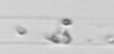
Label: Cerataulina_pelagica